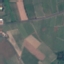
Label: PermanentCrop